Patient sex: M
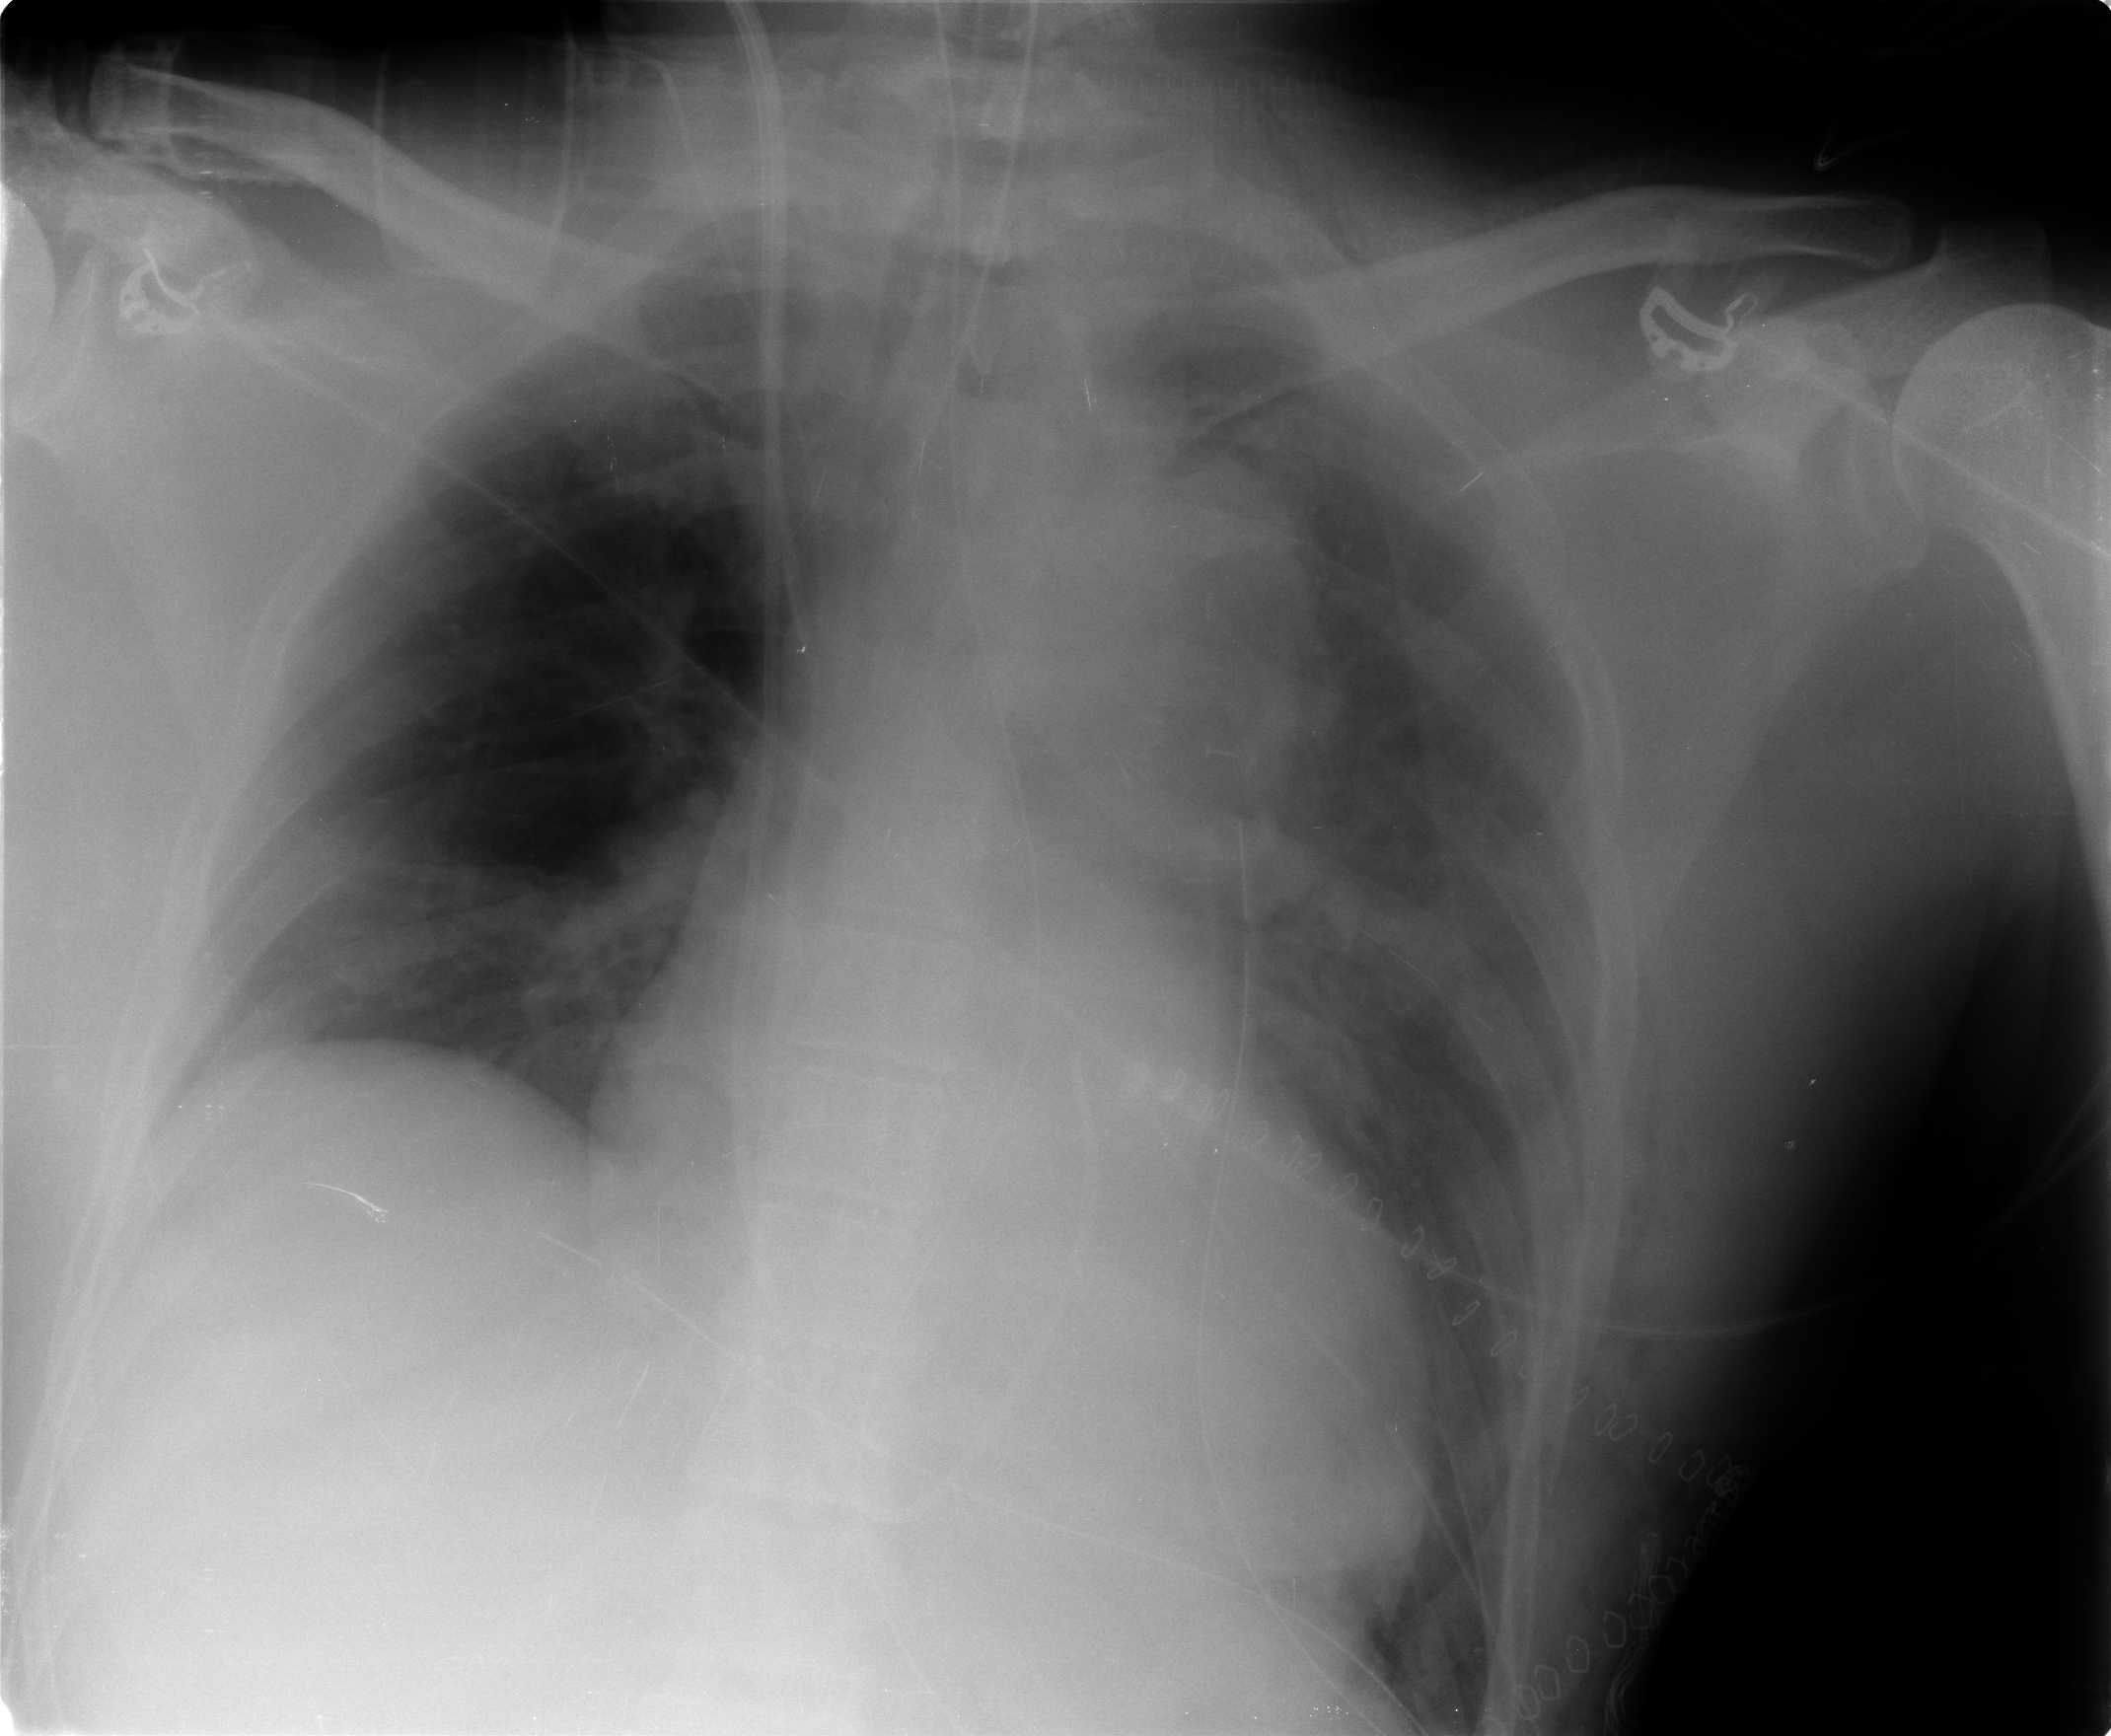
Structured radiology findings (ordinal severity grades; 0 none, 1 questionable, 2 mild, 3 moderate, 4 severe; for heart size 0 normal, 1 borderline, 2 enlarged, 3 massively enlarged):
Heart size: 2
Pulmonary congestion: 2
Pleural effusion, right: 0
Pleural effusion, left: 0
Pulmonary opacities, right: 0
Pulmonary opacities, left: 2
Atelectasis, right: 0
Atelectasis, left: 2